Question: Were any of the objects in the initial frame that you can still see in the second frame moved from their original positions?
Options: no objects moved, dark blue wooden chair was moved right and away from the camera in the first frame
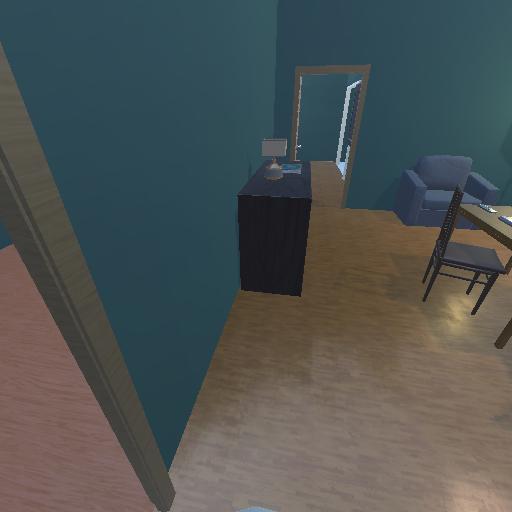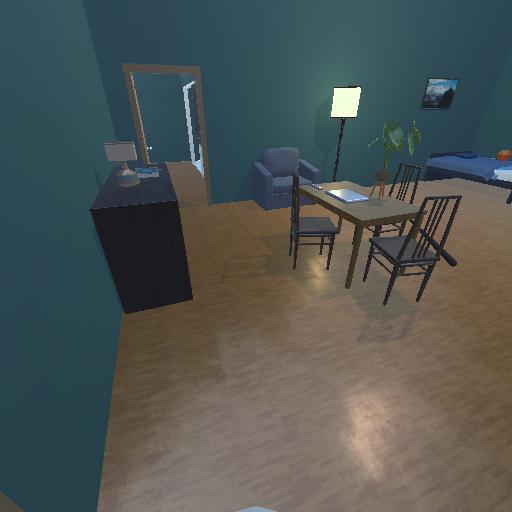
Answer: no objects moved